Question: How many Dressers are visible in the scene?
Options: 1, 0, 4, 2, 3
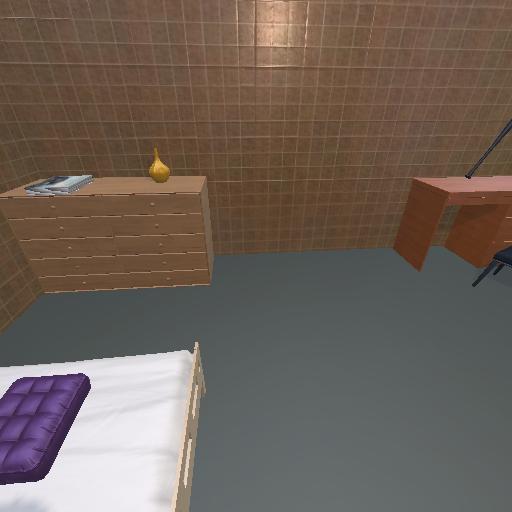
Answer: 1